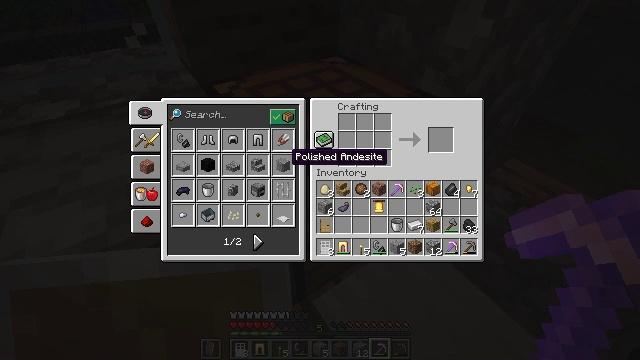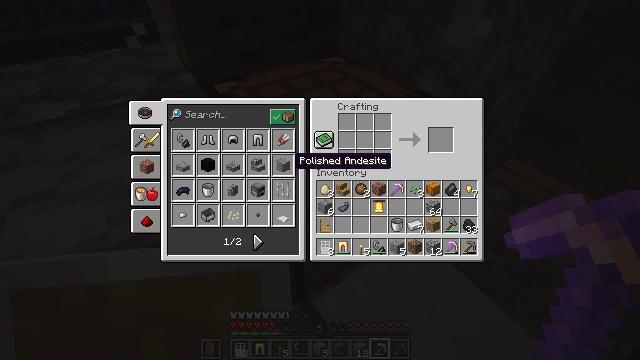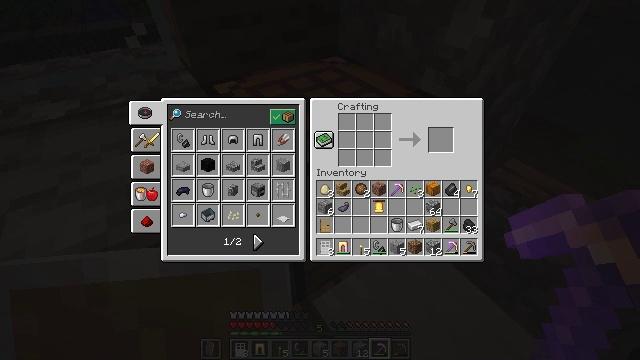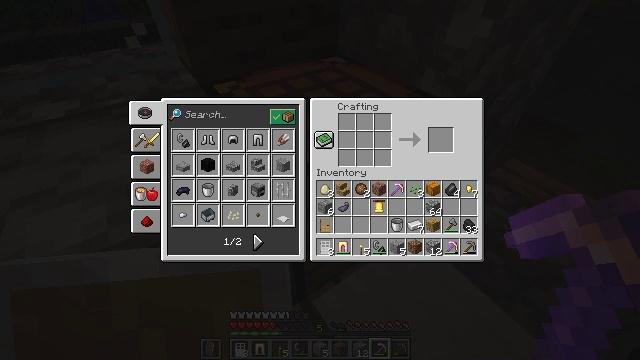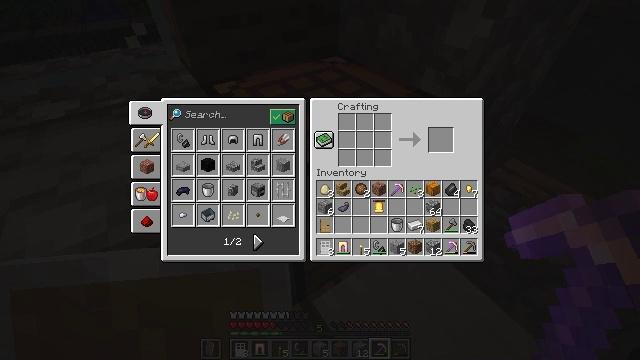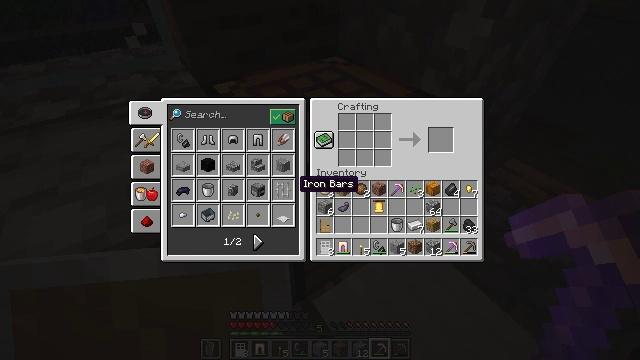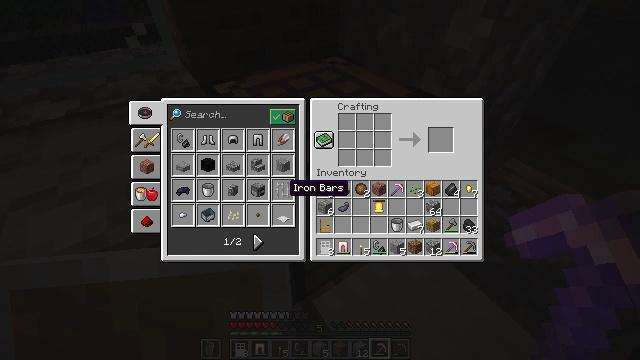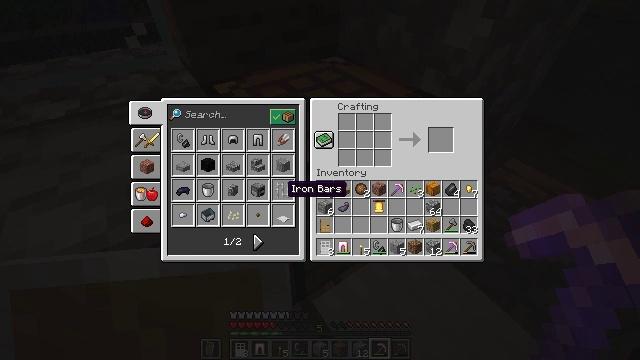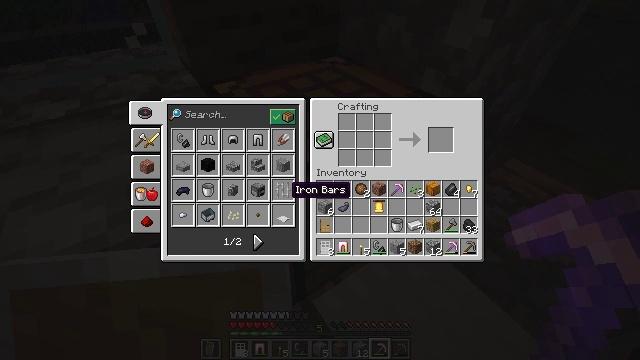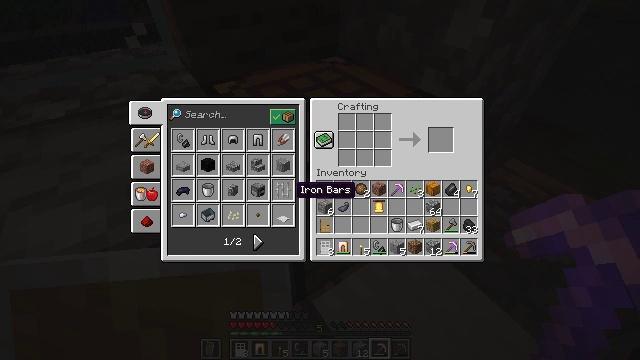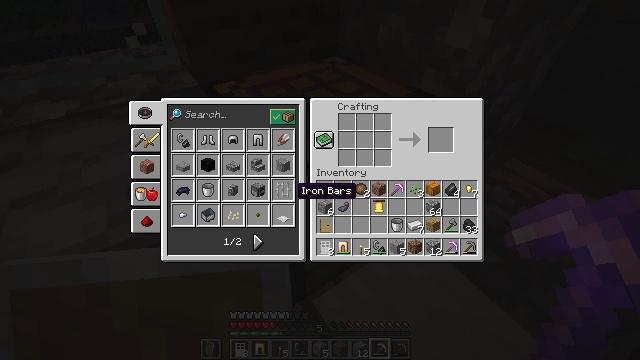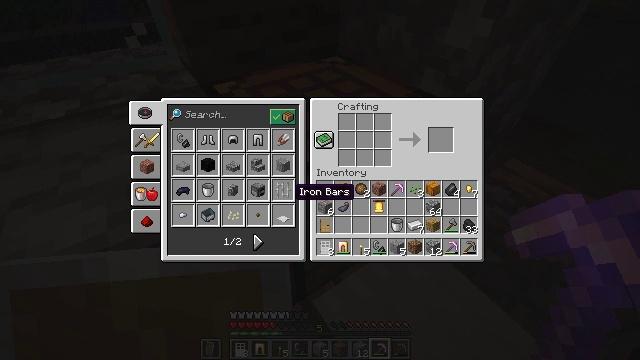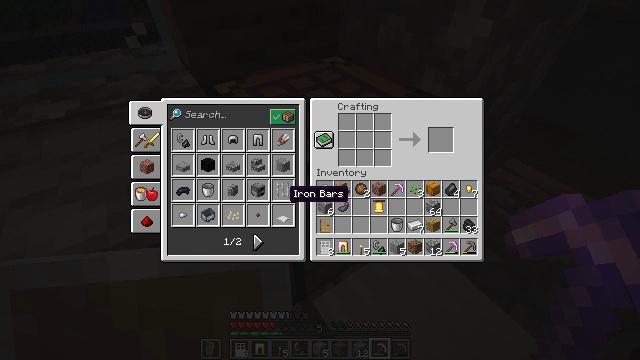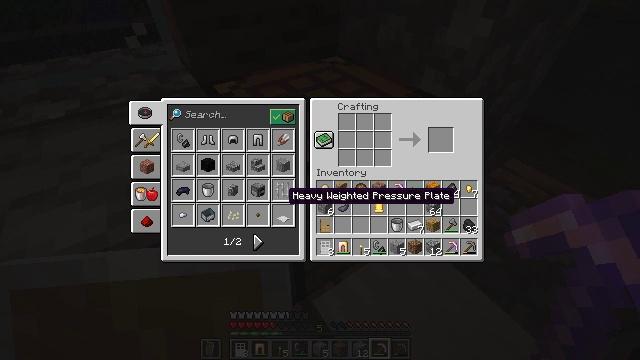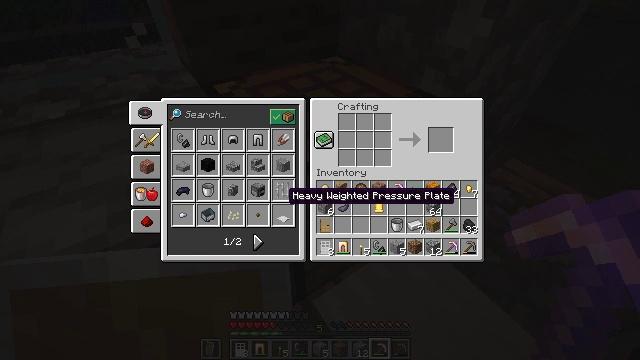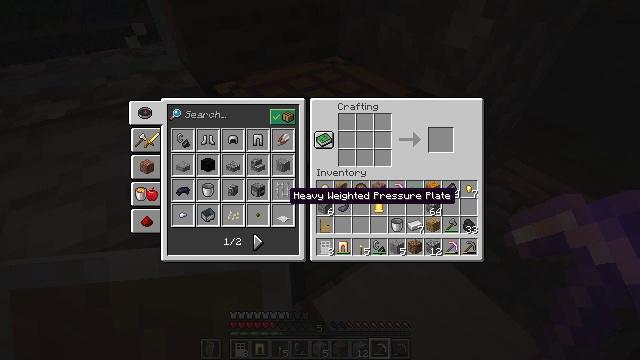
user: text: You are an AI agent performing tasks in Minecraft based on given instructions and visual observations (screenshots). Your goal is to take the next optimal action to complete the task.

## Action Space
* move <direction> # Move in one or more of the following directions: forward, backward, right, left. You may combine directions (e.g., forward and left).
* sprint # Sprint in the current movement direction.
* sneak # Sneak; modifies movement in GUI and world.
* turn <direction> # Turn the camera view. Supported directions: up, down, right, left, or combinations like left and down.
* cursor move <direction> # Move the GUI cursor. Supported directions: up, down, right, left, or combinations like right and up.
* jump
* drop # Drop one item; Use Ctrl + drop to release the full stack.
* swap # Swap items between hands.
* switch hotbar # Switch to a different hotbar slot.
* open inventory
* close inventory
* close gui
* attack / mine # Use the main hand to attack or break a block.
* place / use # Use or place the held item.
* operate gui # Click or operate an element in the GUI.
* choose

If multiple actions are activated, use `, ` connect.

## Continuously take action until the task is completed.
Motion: motion action
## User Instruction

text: Form a heavy weighted pressure plate inside the crafting table.
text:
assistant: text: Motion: no_op
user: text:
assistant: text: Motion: turn right and down
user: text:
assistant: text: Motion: no_op
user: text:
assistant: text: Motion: no_op
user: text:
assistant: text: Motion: turn left
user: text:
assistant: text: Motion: turn left
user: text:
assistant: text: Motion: no_op
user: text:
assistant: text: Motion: no_op
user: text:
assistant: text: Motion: no_op
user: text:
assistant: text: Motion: no_op
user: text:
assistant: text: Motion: no_op
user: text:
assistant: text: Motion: no_op
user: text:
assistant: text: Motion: no_op
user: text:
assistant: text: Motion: no_op
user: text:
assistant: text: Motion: no_op
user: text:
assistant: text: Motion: no_op
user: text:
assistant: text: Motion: no_op
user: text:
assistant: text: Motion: no_op
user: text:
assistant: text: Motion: no_op
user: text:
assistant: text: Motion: no_op
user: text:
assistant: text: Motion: no_op
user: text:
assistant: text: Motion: no_op
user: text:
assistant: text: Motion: no_op
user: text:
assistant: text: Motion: no_op
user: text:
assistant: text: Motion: no_op
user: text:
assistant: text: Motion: no_op
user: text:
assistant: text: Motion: no_op
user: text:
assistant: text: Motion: turn right
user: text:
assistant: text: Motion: no_op
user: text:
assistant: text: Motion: no_op